Question: I have some unusual bug.
I create some 'UIViewController' in Interface builder (in side storyboard).
I launch it on "iPhone 5s", but he displayed smaller screen :

I have:
'''
Size : Inferred
Resize View From NIB : Yes
'''
Marko
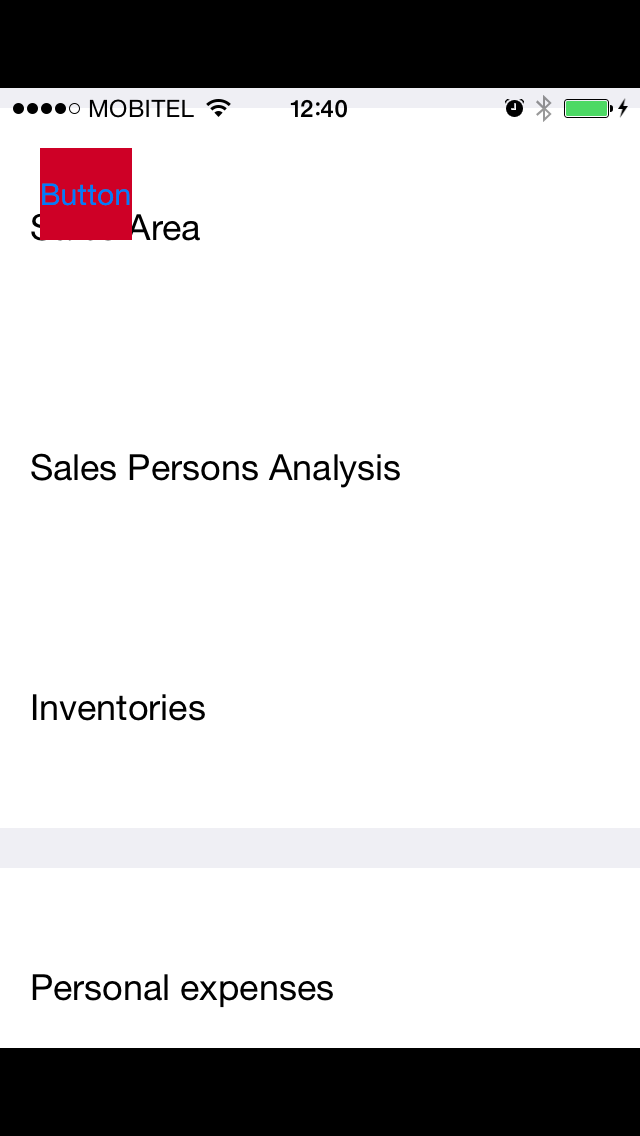
Answer: In your project file, just add a launch image with name Default-568h@2x.png, and the problem will be solved :)